Question: Friends I have a list view.I need to show in this particular way.
'''
14 May 2012 15:34 Arrival X
16 May 2012 20:00 Departure X
24 Aug 2012 20:00 Arrival X
'''
Please suggest me code changes for the same.Also find the code of xml attached here.
'''
<?xml version="1.0" encoding="utf-8"?>
<RelativeLayout xmlns:android="http://schemas.android.com/apk/res/android"
android:layout_width="fill_parent"
android:layout_height="fill_parent" >
<LinearLayout
android:layout_width="fill_parent"
android:layout_height="fill_parent"
android:layout_toLeftOf="@+id/imageView1"
android:orientation="vertical"
android:paddingLeft="10dp" >
<TextView
android:id="@+id/title"
android:layout_width="fill_parent"
android:layout_height="wrap_content"
android:text="Title"
android:textColor="#000000"
android:textSize="16sp"
android:textStyle="bold" />
<TextView
android:id="@+id/detail"
android:layout_width="fill_parent"
android:layout_height="wrap_content"
android:text="Detail"
android:textColor="#000000" />
<TextView
android:id="@+id/data"
android:layout_width="fill_parent"
android:layout_height="wrap_content"
android:text="Data"
android:textColor="#000000" />
</LinearLayout>
<ImageView
android:id="@+id/imageView1"
android:layout_width="70dp"
android:layout_height="70dp"
android:layout_alignParentRight="true"
android:background="@drawable/error"
android:scaleType="centerCrop" />
</RelativeLayout>
'''
I have tried setting it on a particular textview but the alignment varies and the app is looking wierd when I check it from device to device.
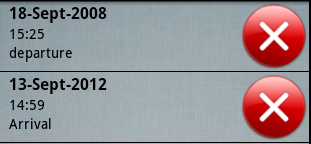
Answer: '''
<?xml version="1.0" encoding="utf-8"?>
<RelativeLayout xmlns:android="http://schemas.android.com/apk/res/android"
android:layout_width="fill_parent"
android:layout_height="fill_parent" >
<LinearLayout
android:layout_width="fill_parent"
android:layout_height="fill_parent"
android:layout_toLeftOf="@+id/imageView1"
android:paddingLeft="10dp" android:orientation="horizontal">
<TextView
android:id="@+id/title"
android:layout_width="fill_parent"
android:layout_height="wrap_content"
android:text="Title"
android:textSize="16sp"
android:textStyle="bold" android:textColor="#ffffffff" android:layout_weight="1"/>
<TextView
android:id="@+id/detail"
android:layout_width="fill_parent"
android:layout_height="wrap_content"
android:text="Detail" android:textColor="#ffffffff" android:layout_weight="1" />
<TextView
android:id="@+id/data"
android:layout_width="fill_parent"
android:layout_height="wrap_content"
android:text="Data" android:textColor="#ffffffff" android:layout_weight="1" />
</LinearLayout>
<ImageView
android:id="@+id/imageView1"
android:layout_width="70dp"
android:layout_height="70dp"
android:layout_alignParentRight="true"
android:background="@drawable/icon"
android:scaleType="centerCrop" />
</RelativeLayout>
'''